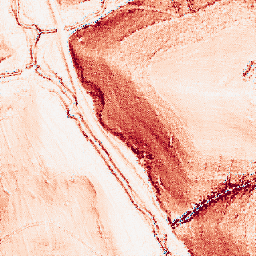
Category: morphological
Decomposition family: morphological_gradient
Decomposition parameters: size: 3
shape: square
Upsampling method: regularized
Upsampling parameters: scale: 2
lambda_reg: 0.1
Upsampling scale: 2